Question: I realise i have posted couple of questions on floating , nearly near just have one more question on the nth term..
I am trying to adjust some responsive floats using the nth term and widths but im struggling to change the following.
When you reduce the screen size to under 600px i need the two boxes to be displayed as 3 equally boxes, not two. I am struggling to accomplish this using widths and use of nth term.
Im trying to achieve the following.
'''
4 boxes above 900px +px
3 boxes above 600px - 900px
2 boxes 460px - 600px
1 box 0- 460px
'''
If anyone could help it would be great.
<URL>
'''
.display-box{
position: relative;
clear: left;
background: #fff;
-webkit-border-radius: 4px;
-moz-border-radius: 4px;
border-radius: 4px;
-webkit-box-shadow: 0 1px 2px rgba(0,0,0,0.09);
-moz-box-shadow: 0 1px 2px rgba(0,0,0,0.09);
box-shadow: 0 1px 2px rgba(0,0,0,0.09);
padding: 10px 10px 30px 10px;
border: 1px solid #d1d1d1;
}
.display-box:hover{
-webkit-box-shadow: 0 10px 6px -6px #b5b5b5;
-moz-box-shadow: 0 10px 6px -6px #b5b5b5;
box-shadow: -1px 1px 11px 2px #b5b5b5;
cursor: pointer;
border: 1px solid #c6c6c6 ;
}
.display-user{
max-width: 20px !important;
margin-bottom: 10px;
float: left;
}
.user-name{
float: left;
font-weight: bold;
margin: 6px 0 0 6px;
}
.content-upload img{
height: 20%;
}
#upload-container {
width: 100%;
max-width: 970px;
margin: 0 auto;
margin-top: 20px;
}
#upload-container ul {
width: 100%;
*zoom: 1;
}
#upload-container ul li {
float: left;
margin-right: -100%;
width: 93%;
}
#upload-container ul li a:hover {
text-decoration: none;
}
#upload-container ul li span {
font-size: 16px;
line-height: 22px;
display: block;
padding-bottom: 30px;
}
#upload-container ul li img {
width: 100%;
}
#upload-container ul li:nth-child(1n+1) {
margin-left: 0%;
margin-bottom: 5.85%;
clear: both;
overflow: hidden;
*zoom: 1;
}
@media screen and (min-width: 460px) {
#upload-container ul li {
float: left;
margin-right: -100%;
width: 42.08%;
}
#upload-container ul li span {
padding-bottom: 10px;
}
#upload-container ul li:nth-child(2n+1) {
margin-left: 0%;
margin-bottom: 3.85%;
clear: both;
overflow: hidden;
*zoom: 1;
}
#upload-container ul li:nth-child(2n+2) {
margin-left: 51.93%;
margin-bottom: 3.85%;
clear: none;
}
}
@media screen and (min-width: 600px) {
#upload-container ul li {
float: left;
margin-right: -100%;
width: 45.08%;
}
#upload-container ul li span {
padding-bottom: 10px;
}
#upload-container ul li:nth-child(2n+1) {
margin-left: 0%;
margin-bottom: 3.85%;
clear: both;
overflow: hidden;
*zoom: 1;
}
#upload-container ul li:nth-child(2n+2) {
margin-left: 51.93%;
margin-bottom: 3.85%;
clear: none;
}
}
@media screen and (min-width: 900px) {
#upload-container ul li {
float: left;
margin-right: -100%;
width: 20.8%;
}
#upload-container ul li span {
padding-bottom: 0px;
}
#upload-container ul li:nth-child(4n+1) {
margin-left: 0%;
margin-bottom: 3.85%;
clear: both;
overflow: hidden;
*zoom: 1;
}
#upload-container ul li:nth-child(4n+2) {
margin-left: 25.96%;
margin-bottom: 3.85%;
clear: none;
}
#upload-container ul li:nth-child(4n+3) {
margin-left: 51.93%;
margin-bottom: 3.85%;
clear: none;
}
#upload-container ul li:nth-child(4n+4) {
margin-left: 77.89%;
margin-bottom: 3.85%;
clear: none;
}
}
'''

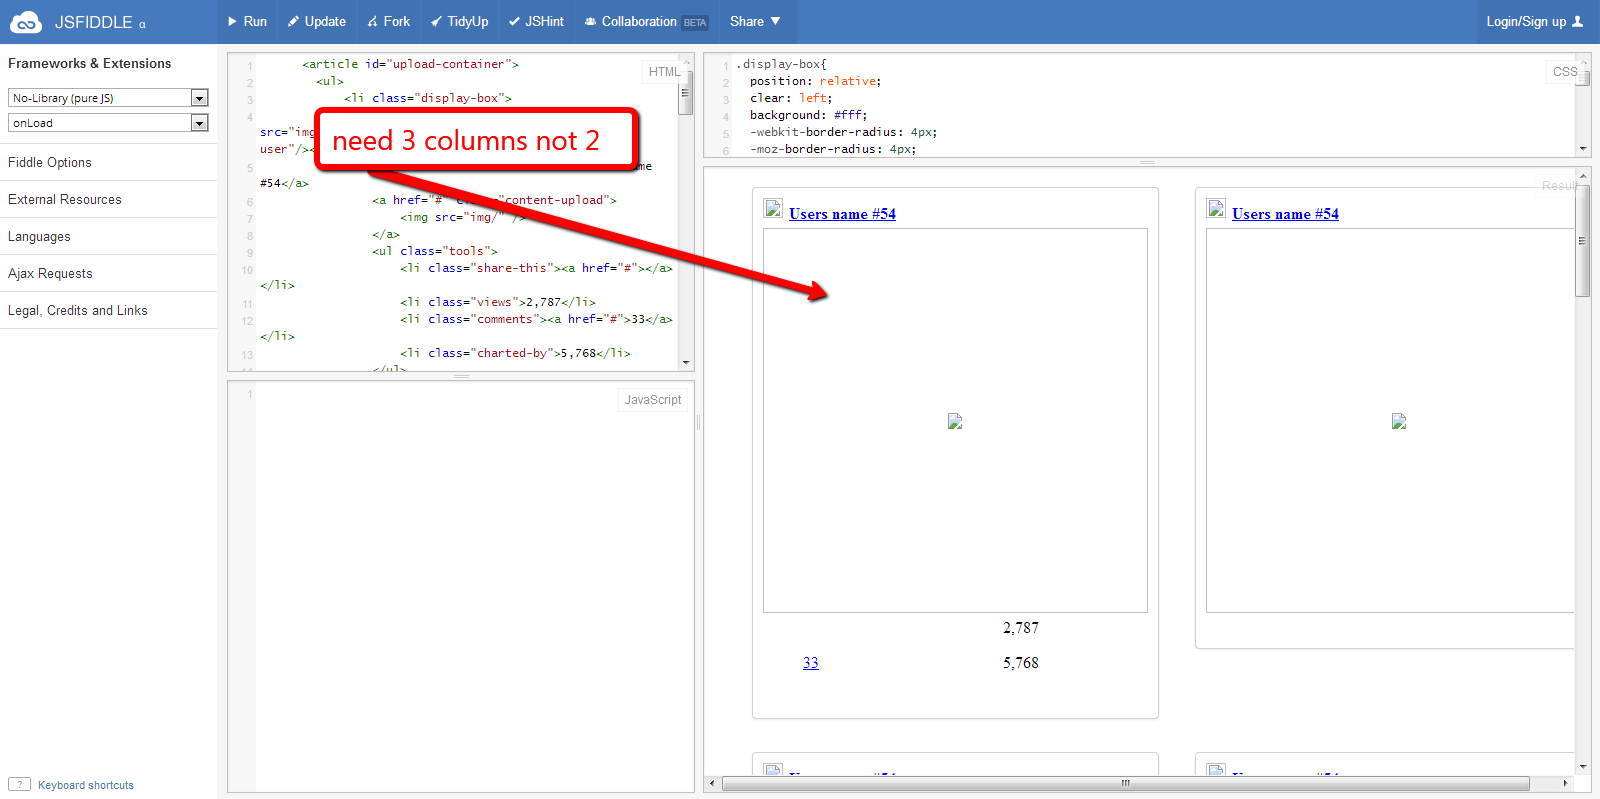
Answer: In '@media screen and (min-width: 600px)' query you have only 2 columns specified.
Quick fix:
'''
@media screen and (min-width: 600px) {
#upload-container ul li {
float: left;
margin-right: -100%;
width: 27.73%;
}
#upload-container ul li span {
padding-bottom: 10px;
}
#upload-container ul li:nth-child(3n+1) {
margin-left: 0%;
margin-bottom: 3.85%;
clear: both;
overflow: hidden;
*zoom: 1;
}
#upload-container ul li:nth-child(3n+2) {
margin-left: 34.29%;
margin-bottom: 3.85%;
clear: none;
}
#upload-container ul li:nth-child(3n+3) {
margin-left: 68.59%;
margin-bottom: 3.85%;
clear: none;
}
}
'''
This is not pixel-perfect, but you can see 3 columns. You must just adjust margins and widths.
Working sample: <URL>